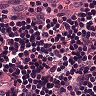
Metastatic tissue present: no